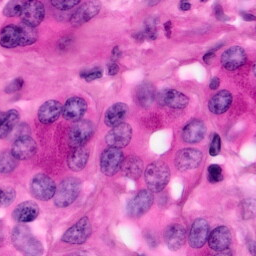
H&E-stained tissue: Pancreatic